【题型】选择题　【知识点】解析几何　【难度】easy
已知$x,y\in\mathbf{R}$，$S=\sqrt{(x+1)^2+y^2}+\sqrt{(x-1)^2+y^2}$，则$S$的最小值是（ ）

\vspace{0.2cm}
\noindent A．$0$ \qquad B．$2$ \qquad C．$4$ \qquad D．$\sqrt{2}$

\vspace{0.2cm}
【解答】

\noindent \textbf{【答案】} B

\vspace{0.2cm}
\noindent \textbf{【分析】} 由$S=\sqrt{(x+1)^2+y^2}+\sqrt{(x-1)^2+y^2}$表示点$P(x,y)$到点$A(-1,0)$与点$B(1,0)$的距离之和，利用数形结合法求解.

\vspace{0.2cm}
\noindent \textbf{【解析】} 解：$S=\sqrt{(x+1)^2+y^2}+\sqrt{(x-1)^2+y^2}$表示点$P(x,y)$到点$A(-1,0)$与点$B(1,0)$的距离之和，
如图所示：

\vspace{0.2cm}
\noindent 由图象知：$|PA|+|PB|\geq|AB|$，
当点$P$在线段$AB$上时，等号成立，
所以$S$取得最小值为$2$．
故选：B

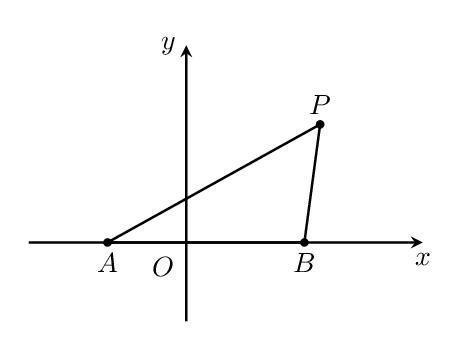